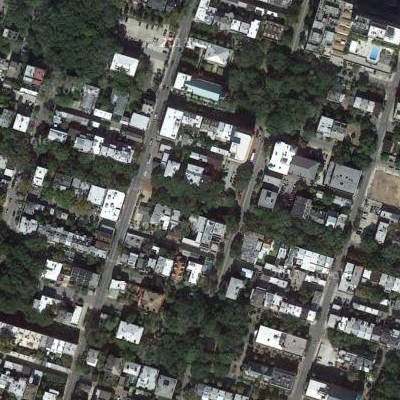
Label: Resident